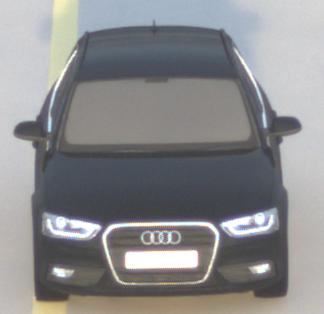
Make: Audi
Model: A4 Avant 1.8 TFSI
Detailed model: A4 (B8) Avant
Model produced from: 2012/02
Model produced until: 2015/04
Doors: 5
Color: black
Road condition: dry road
Daytime: sunrise or sunset
Contrast: low contrast